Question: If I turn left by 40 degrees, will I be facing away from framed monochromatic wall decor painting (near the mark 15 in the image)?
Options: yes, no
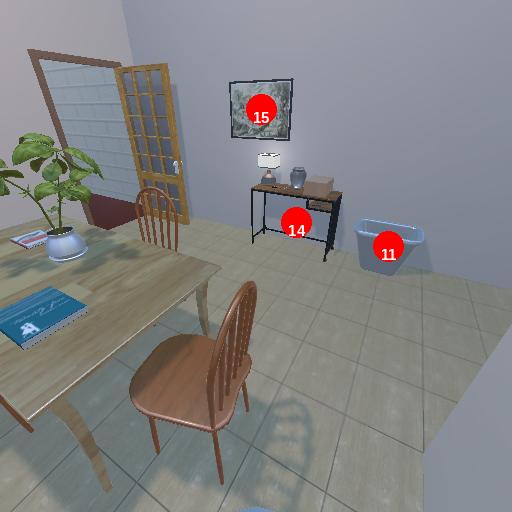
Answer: yes